Field crop: maize
Growth stage: 2
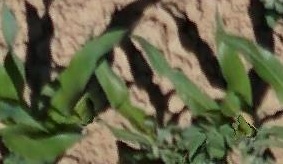
Species: maize